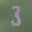
Label: 3